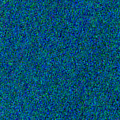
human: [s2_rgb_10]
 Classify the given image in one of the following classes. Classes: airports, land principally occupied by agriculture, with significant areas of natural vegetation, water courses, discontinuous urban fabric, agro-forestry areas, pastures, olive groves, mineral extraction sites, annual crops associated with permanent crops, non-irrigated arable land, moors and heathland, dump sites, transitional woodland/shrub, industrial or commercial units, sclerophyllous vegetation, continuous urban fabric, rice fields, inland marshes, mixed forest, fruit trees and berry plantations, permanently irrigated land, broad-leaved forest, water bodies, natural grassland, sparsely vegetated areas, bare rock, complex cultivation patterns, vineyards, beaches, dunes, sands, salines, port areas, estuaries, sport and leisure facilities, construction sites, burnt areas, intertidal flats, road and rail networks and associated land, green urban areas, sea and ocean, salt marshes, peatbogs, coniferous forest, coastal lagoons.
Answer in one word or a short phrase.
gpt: sea and ocean